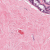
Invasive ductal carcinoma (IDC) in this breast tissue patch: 0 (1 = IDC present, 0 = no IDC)